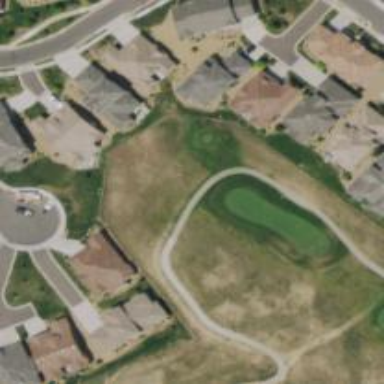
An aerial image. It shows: Rough grassy area used for golf.